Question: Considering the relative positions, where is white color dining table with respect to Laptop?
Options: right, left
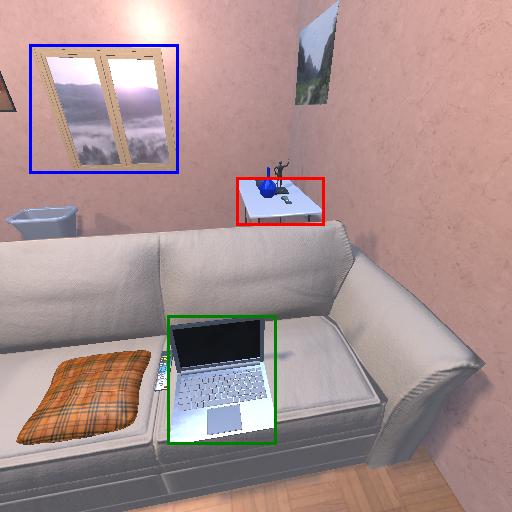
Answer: right